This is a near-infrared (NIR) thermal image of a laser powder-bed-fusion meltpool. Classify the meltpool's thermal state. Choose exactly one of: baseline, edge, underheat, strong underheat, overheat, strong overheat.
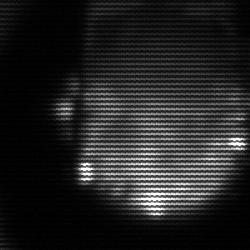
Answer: edge